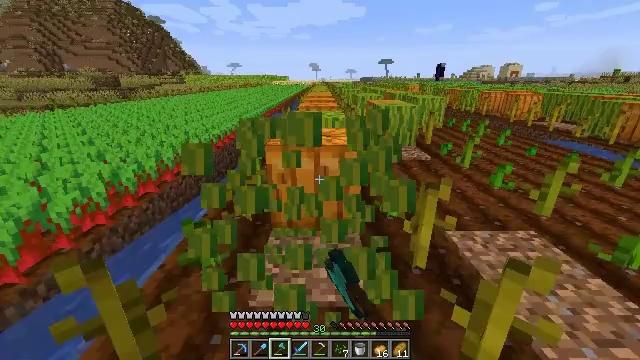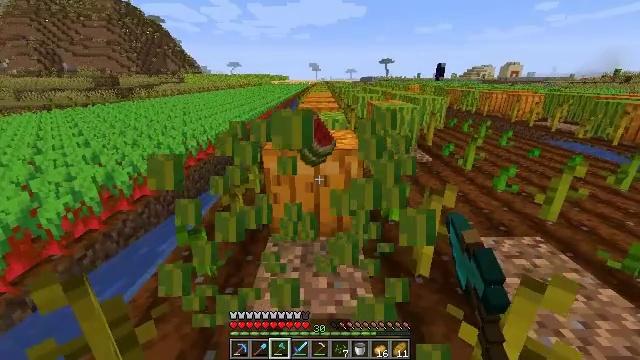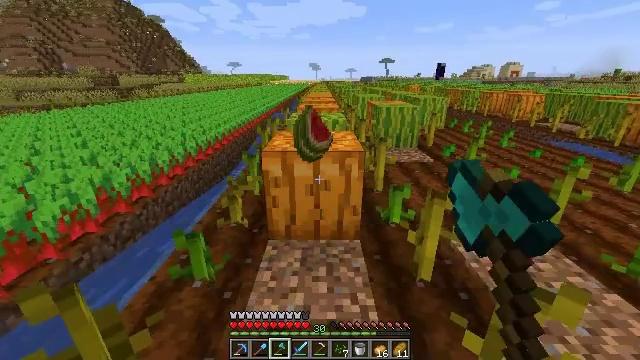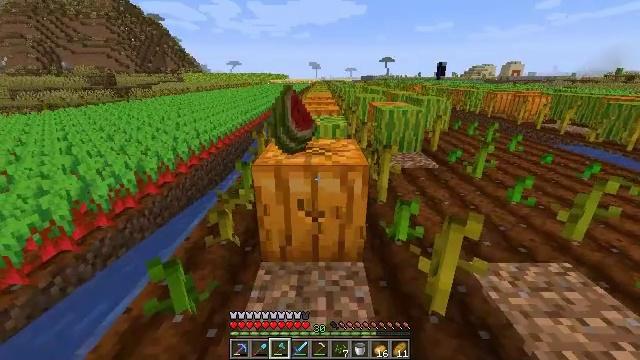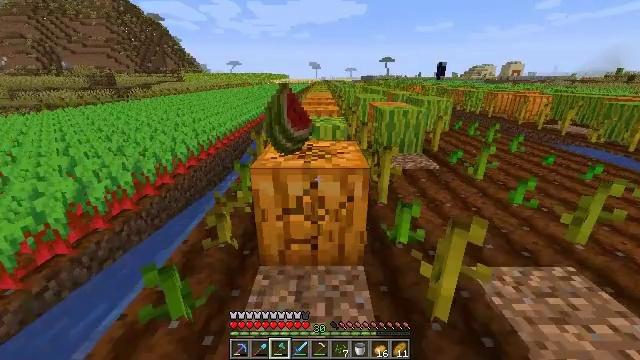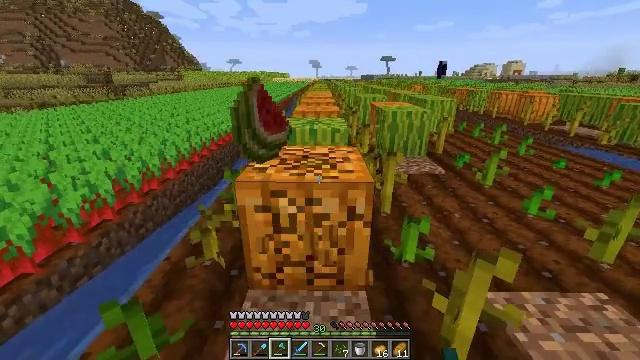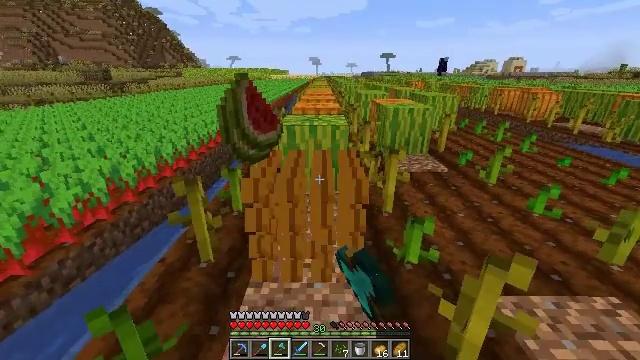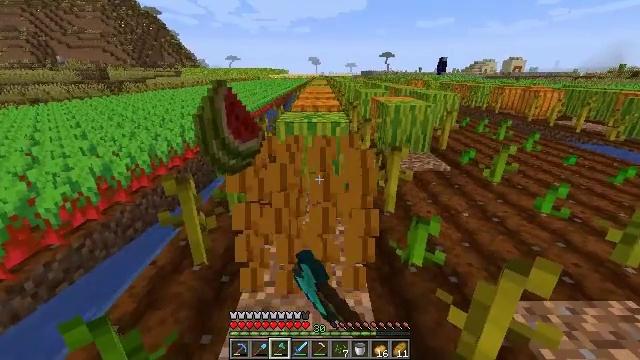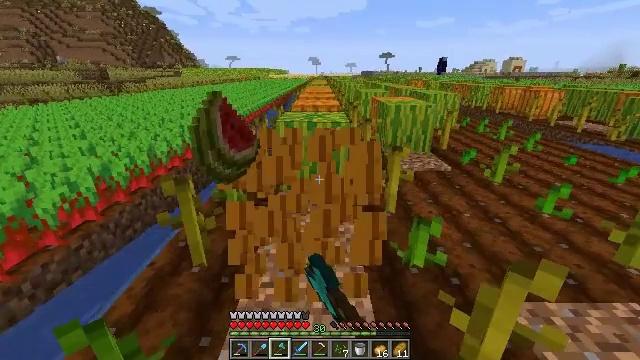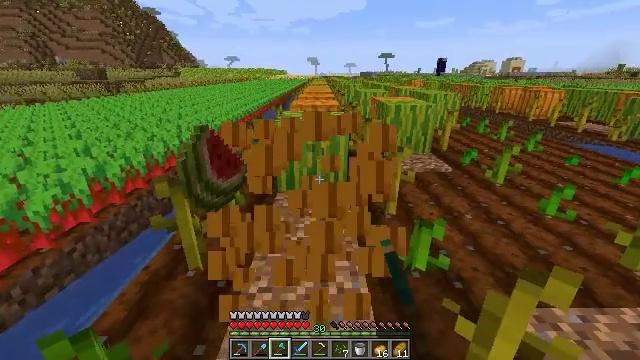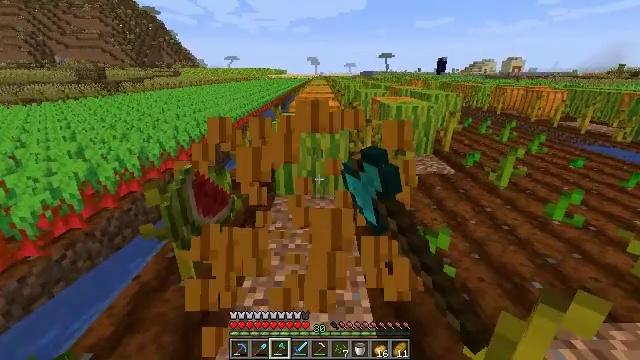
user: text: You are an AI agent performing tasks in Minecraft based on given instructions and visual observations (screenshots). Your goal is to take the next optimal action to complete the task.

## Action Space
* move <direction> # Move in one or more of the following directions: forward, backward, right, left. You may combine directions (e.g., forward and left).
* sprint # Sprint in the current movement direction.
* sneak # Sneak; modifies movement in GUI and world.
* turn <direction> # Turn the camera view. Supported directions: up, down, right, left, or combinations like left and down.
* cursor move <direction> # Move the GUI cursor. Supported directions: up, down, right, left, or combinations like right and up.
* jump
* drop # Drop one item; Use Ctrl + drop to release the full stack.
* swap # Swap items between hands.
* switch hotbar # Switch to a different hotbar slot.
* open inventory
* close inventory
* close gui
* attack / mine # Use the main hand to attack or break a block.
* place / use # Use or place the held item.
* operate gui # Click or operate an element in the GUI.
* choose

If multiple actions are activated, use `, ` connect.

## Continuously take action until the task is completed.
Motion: motion action
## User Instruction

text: Break the pumpkin to collect it.
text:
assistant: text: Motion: move forward, attack / mine
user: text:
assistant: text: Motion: move forward, attack / mine
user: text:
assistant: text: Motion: move forward, attack / mine
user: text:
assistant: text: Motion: move forward, attack / mine
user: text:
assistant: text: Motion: move forward, attack / mine
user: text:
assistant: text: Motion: attack / mine
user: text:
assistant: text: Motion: attack / mine
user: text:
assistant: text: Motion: attack / mine
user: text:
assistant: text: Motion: move forward, attack / mine
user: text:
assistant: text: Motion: move forward, attack / mine
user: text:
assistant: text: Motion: attack / mine